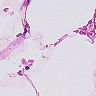
Metastatic tissue present: no